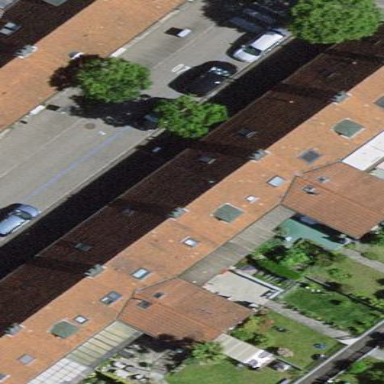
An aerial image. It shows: Terrace building.